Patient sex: M
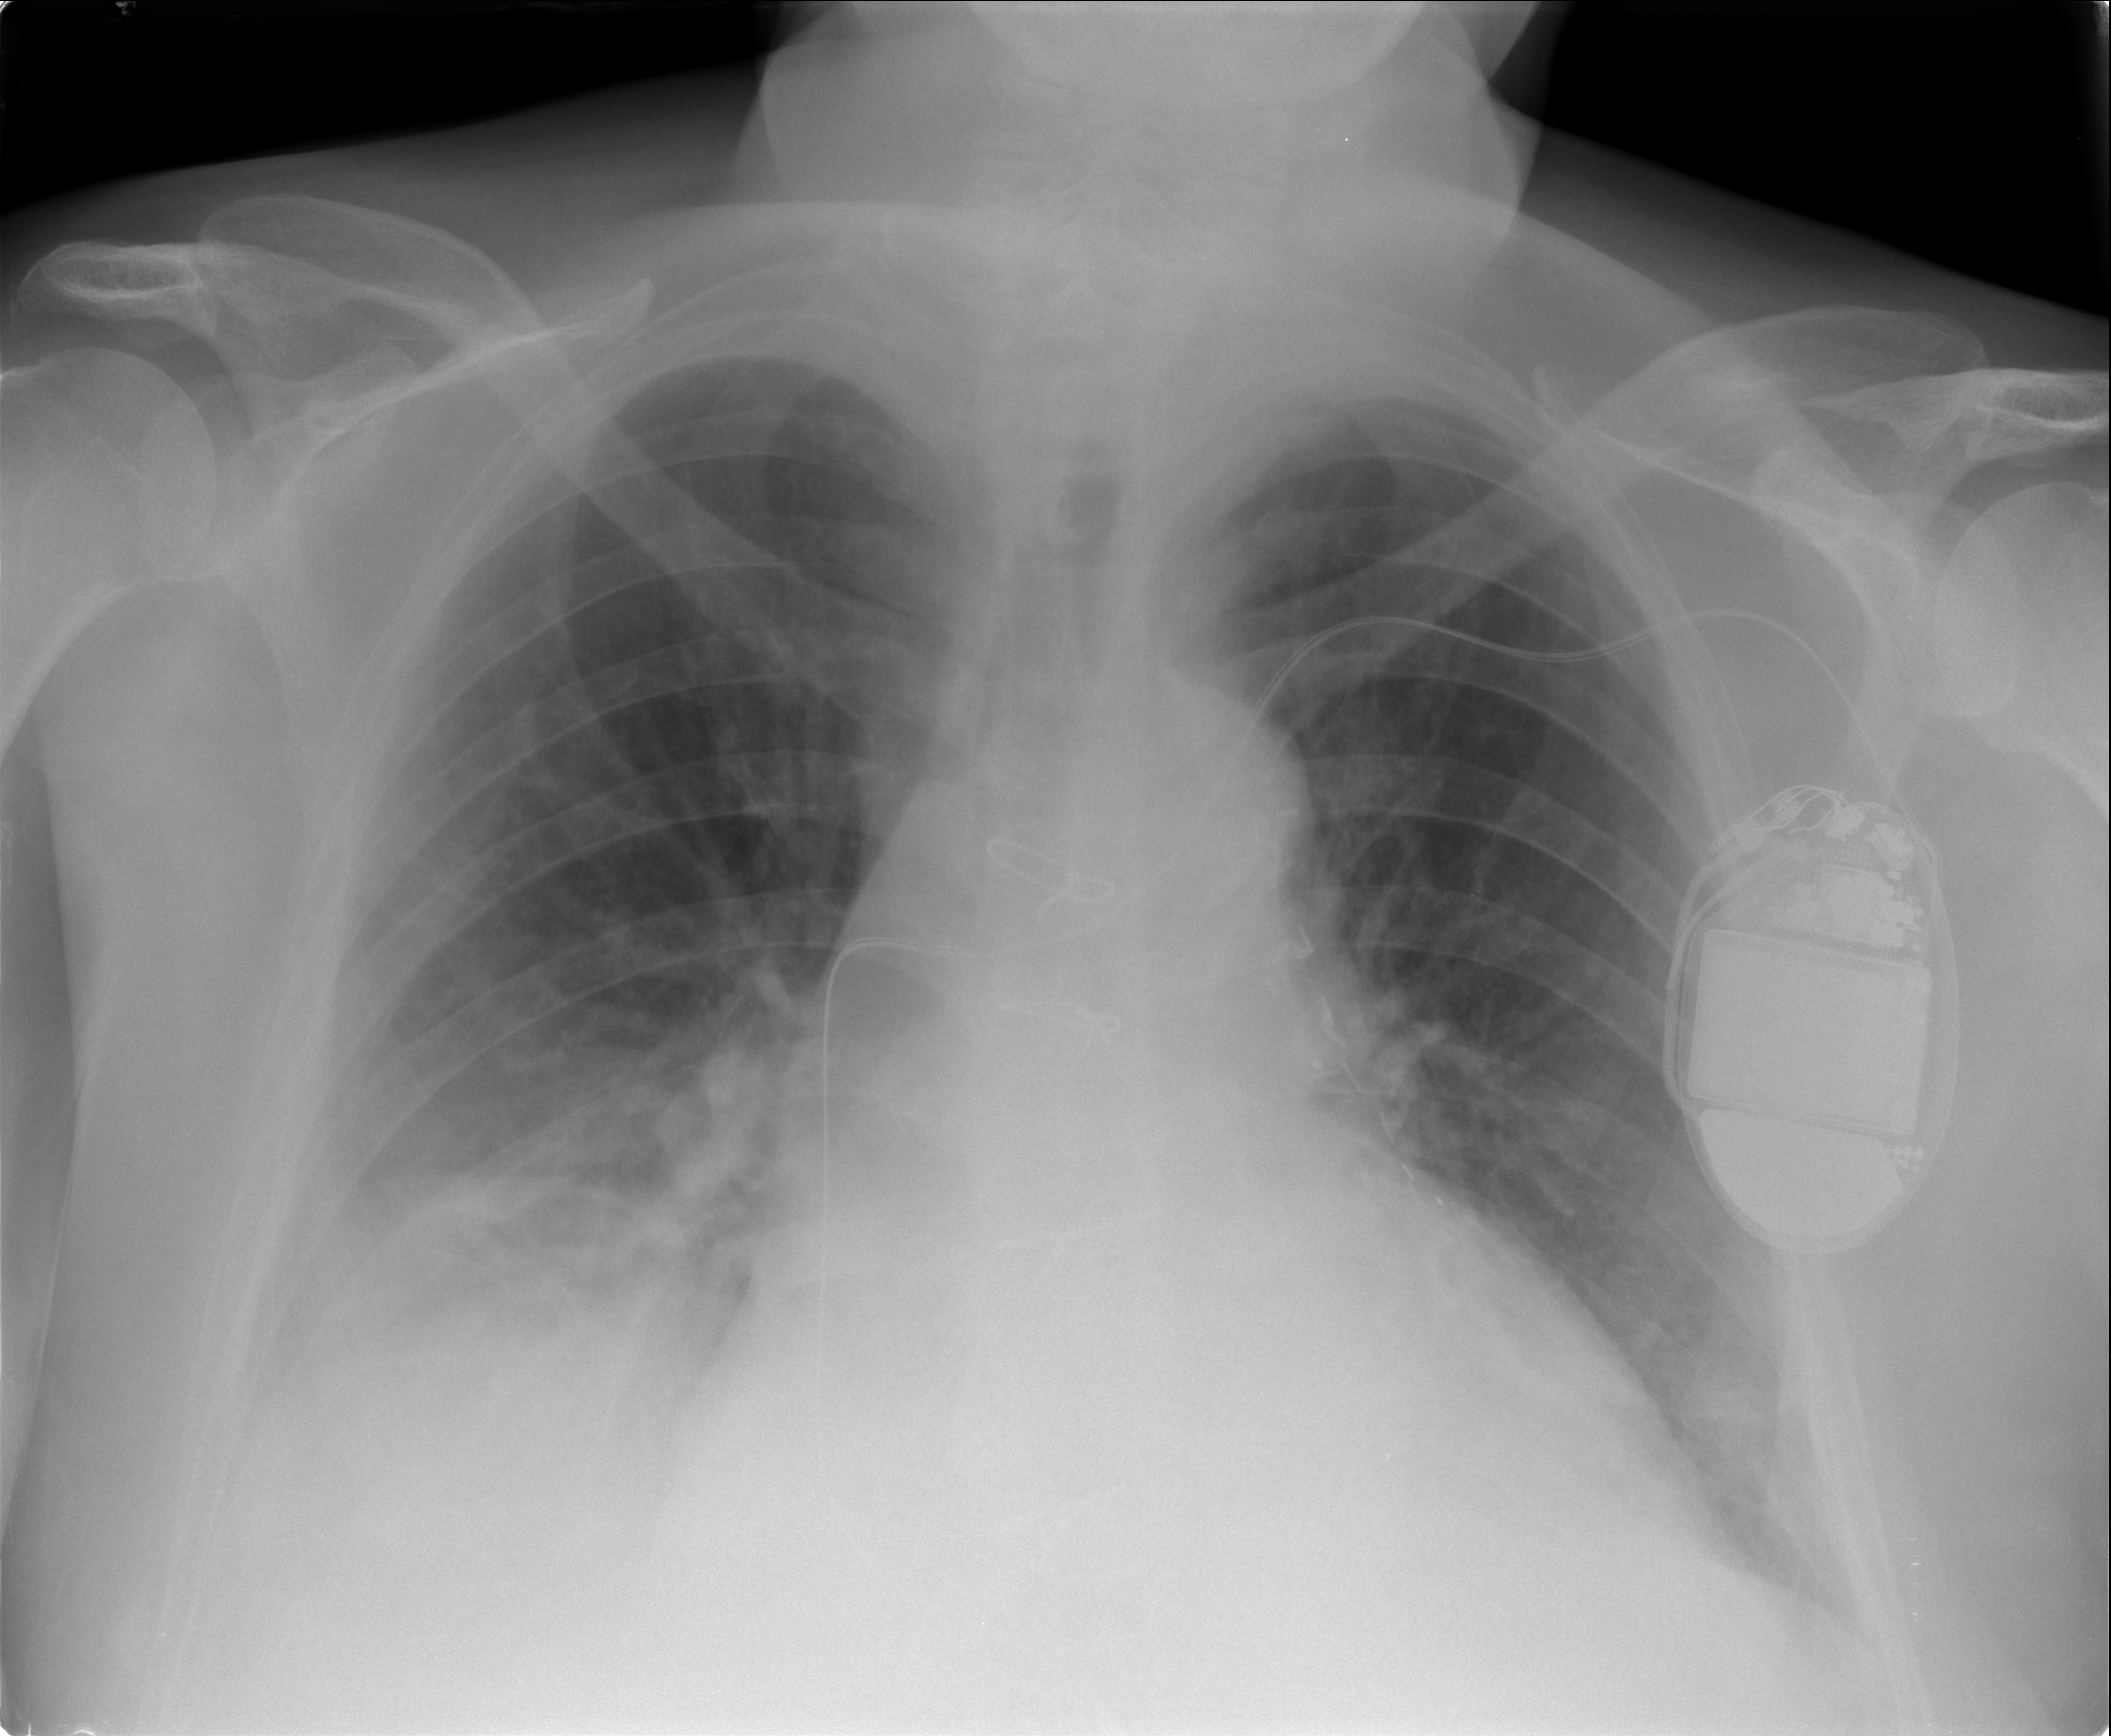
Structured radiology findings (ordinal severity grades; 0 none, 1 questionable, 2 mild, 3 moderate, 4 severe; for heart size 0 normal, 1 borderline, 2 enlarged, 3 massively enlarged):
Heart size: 2
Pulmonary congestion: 0
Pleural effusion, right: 2
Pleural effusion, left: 0
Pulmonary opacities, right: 0
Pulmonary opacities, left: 0
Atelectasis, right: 2
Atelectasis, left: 0